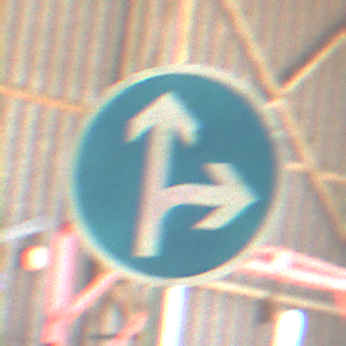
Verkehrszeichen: VorgeschriebeneFahrtrichtungGeradeausOderRechts
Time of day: Midday
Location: Indoor (Urban)
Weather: NotSpecified
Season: NotSpecified
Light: Natural